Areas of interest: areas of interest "Beijing Makers Apartment"
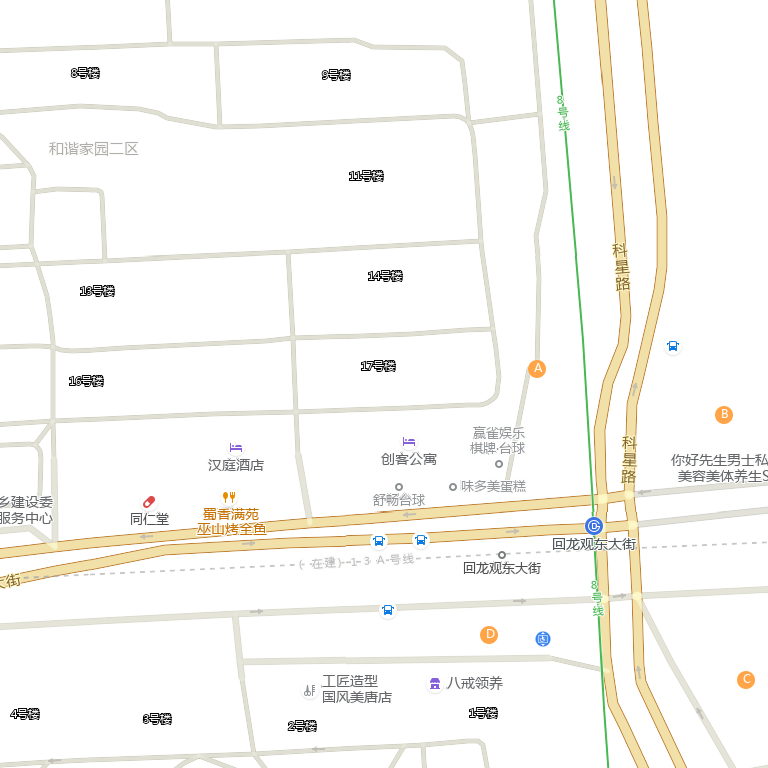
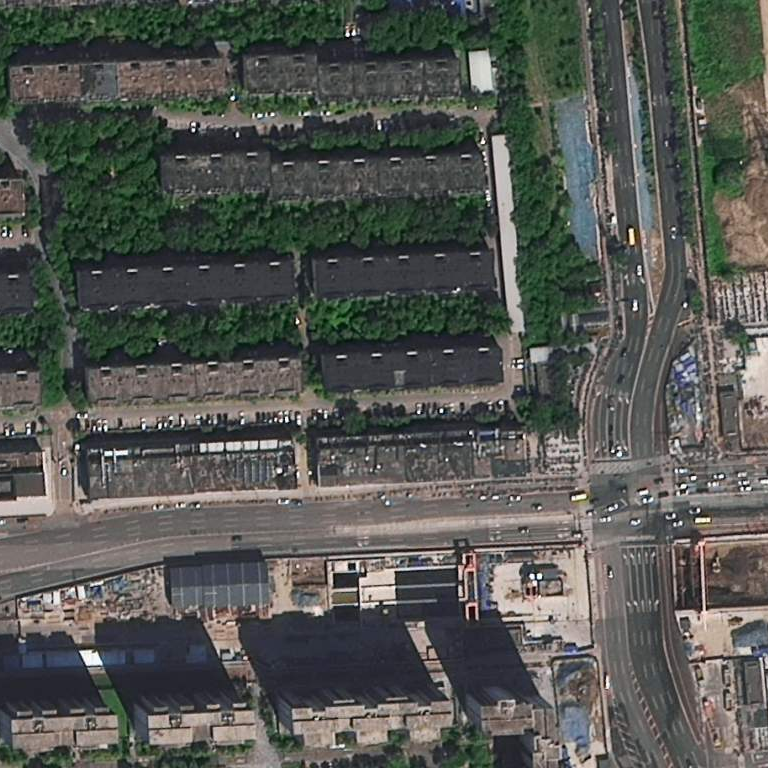